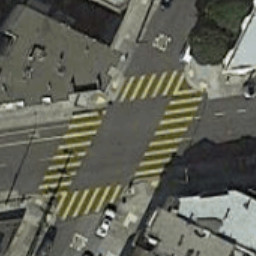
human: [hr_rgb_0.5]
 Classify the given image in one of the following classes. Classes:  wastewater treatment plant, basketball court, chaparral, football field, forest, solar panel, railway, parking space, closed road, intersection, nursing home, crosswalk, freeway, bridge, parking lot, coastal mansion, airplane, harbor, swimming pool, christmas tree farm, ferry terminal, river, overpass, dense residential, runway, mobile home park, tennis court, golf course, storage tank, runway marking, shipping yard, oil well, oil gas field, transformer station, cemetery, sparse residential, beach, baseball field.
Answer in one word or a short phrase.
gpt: crosswalk